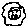
Label: line